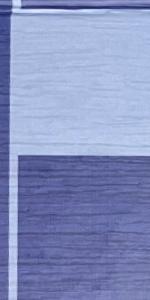
Label: Empty